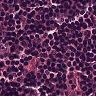
Metastatic tissue present: no